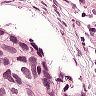
Metastatic tissue present: yes